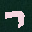
Label: 7